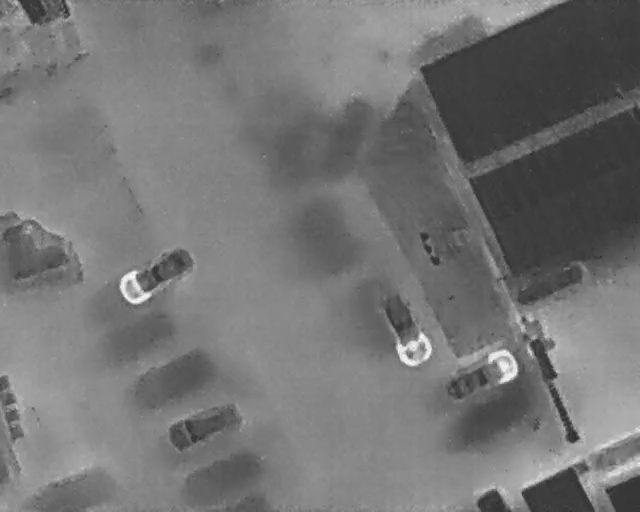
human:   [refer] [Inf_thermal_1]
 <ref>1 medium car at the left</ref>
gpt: <box>[[21, 45, 27, 61, 150]]</box>

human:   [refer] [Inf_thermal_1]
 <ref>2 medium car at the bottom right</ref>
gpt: <box>[[72, 65, 77, 80, 153], [74, 93, 78, 101, 2]]</box>